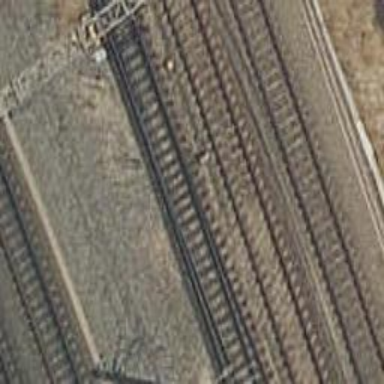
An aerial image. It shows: Railway with electrified contact lines.